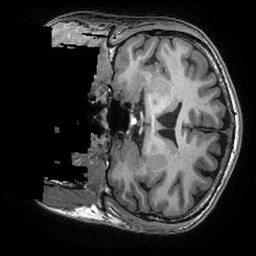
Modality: T1w
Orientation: coronal
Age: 34
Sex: male
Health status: healthy
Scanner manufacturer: ge